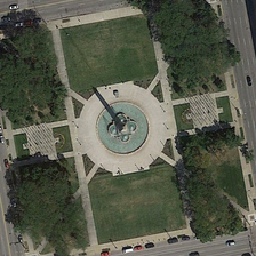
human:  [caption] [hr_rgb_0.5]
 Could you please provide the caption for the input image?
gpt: There is a fountain in the middle of the square, and there is a path around it connecting the forest of Nadan.

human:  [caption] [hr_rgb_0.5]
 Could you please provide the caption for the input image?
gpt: There is a fountain in the center of the square, and there are paths connecting with the dense forest.

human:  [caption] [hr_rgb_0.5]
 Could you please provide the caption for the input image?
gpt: a fountain is located in the centre of the square while it is connected with dense woods to the corners of paths.

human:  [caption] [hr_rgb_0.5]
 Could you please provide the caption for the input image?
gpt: The fountain is at the center of the square while it is connected to the thick forest at the corner by the sidewalk.

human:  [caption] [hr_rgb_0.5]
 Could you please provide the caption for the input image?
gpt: A Source is located in the center of the square, while it is connected with dense Matas in the Cantos by foot paths.